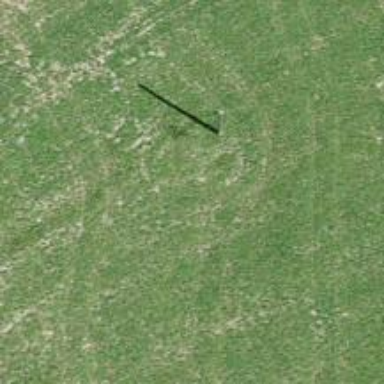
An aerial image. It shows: Power pole.